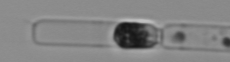
Label: Guinardia_delicatula_TAG_internal_parasite